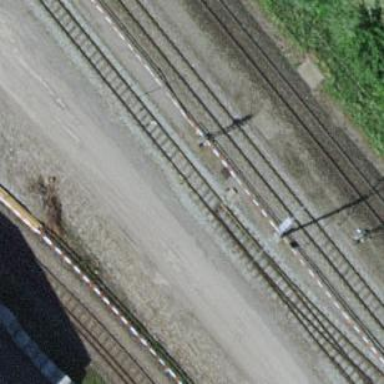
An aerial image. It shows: Narrow-gauge railway siding with electrified contact lines. It has one track.